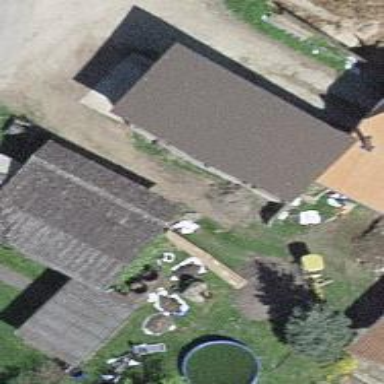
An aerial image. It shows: Barn.